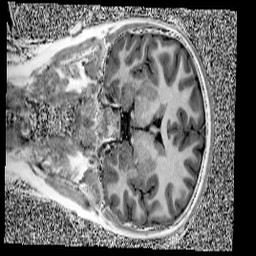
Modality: UNIT1
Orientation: coronal
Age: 9
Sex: female
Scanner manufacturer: siemens
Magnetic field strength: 3 T
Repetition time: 4 s
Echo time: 0.00303 s